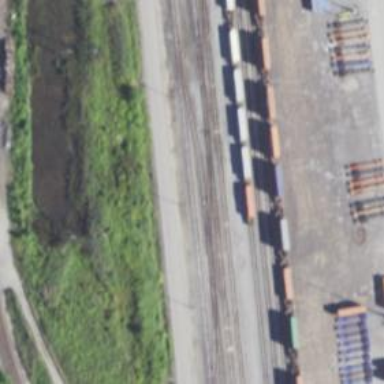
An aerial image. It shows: Railway yard.